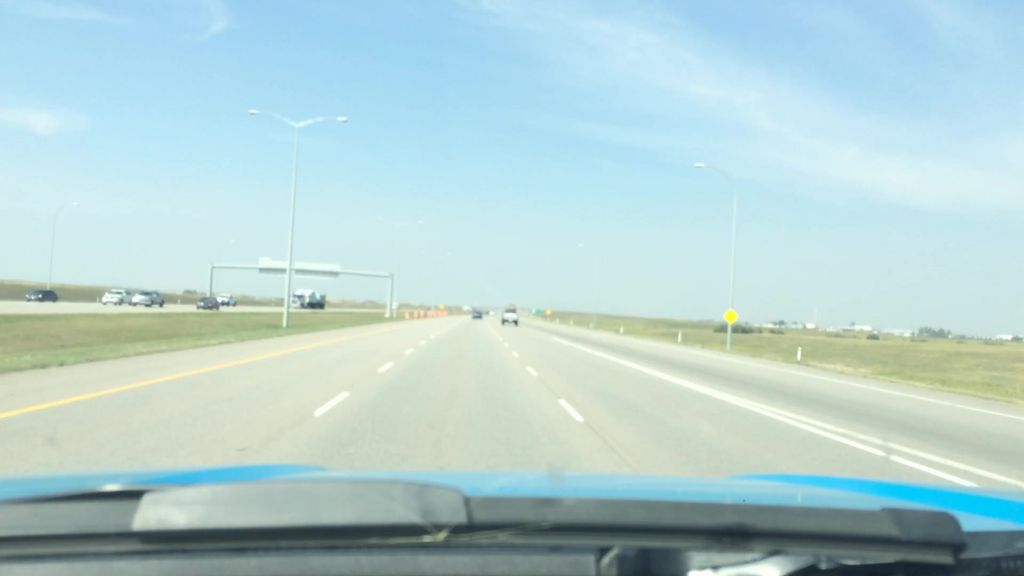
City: calgary